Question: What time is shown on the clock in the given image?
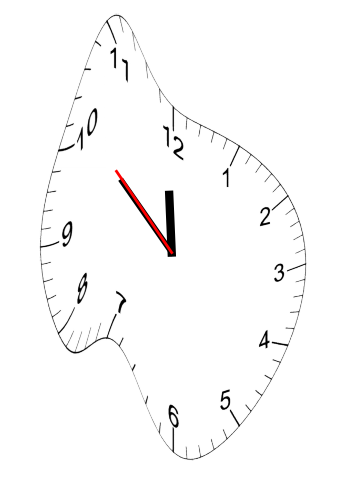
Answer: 11:51:52